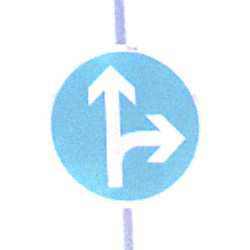
Verkehrszeichen: VorgeschriebeneFahrtrichtungGeradeausOderRechts
Umgebung: Outdoor, Nature
Tageszeit: MorningAfternoon
Wetter: Clear
Licht: Natural
Jahreszeit: NotSpecified
Kontrast: HighContrast